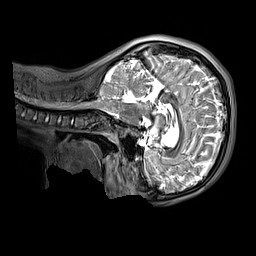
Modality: T2w
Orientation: sagittal
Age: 12
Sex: female
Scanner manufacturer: siemens
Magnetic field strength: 3 T
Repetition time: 3.2 s
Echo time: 0.408 s